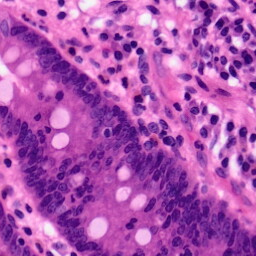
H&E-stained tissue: Pancreatic